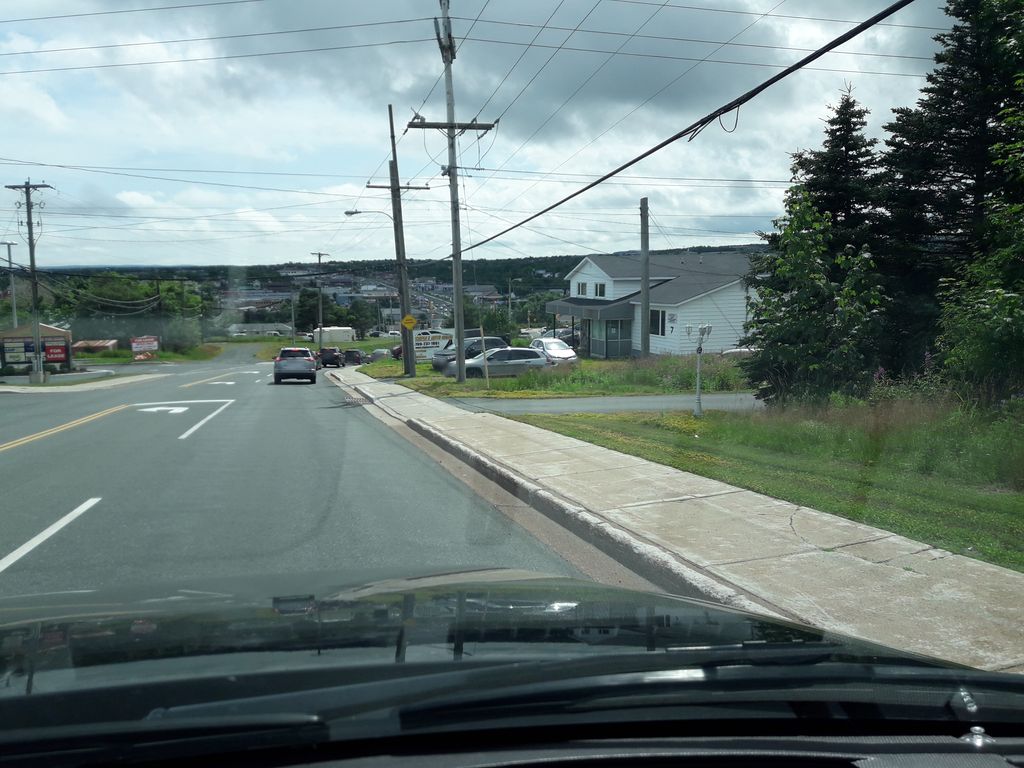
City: st_johns